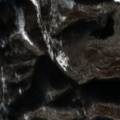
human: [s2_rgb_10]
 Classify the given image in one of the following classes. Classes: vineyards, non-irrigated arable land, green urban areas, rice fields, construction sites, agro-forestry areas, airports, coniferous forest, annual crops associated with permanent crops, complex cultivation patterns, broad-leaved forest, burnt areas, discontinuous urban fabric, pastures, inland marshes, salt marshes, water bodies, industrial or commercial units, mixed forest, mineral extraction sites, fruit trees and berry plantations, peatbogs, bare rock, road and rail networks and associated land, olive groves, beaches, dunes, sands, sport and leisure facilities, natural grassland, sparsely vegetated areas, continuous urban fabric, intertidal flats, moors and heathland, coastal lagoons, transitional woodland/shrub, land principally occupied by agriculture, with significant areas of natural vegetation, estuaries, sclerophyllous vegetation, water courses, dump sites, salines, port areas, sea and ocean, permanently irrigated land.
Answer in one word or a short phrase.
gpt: pastures, broad-leaved forest, transitional woodland/shrub